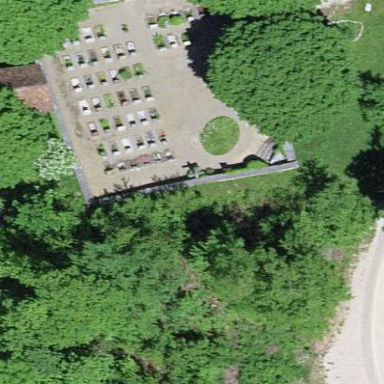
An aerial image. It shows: Cemetery.